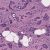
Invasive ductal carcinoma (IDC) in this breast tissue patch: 1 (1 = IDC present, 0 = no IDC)